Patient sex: M
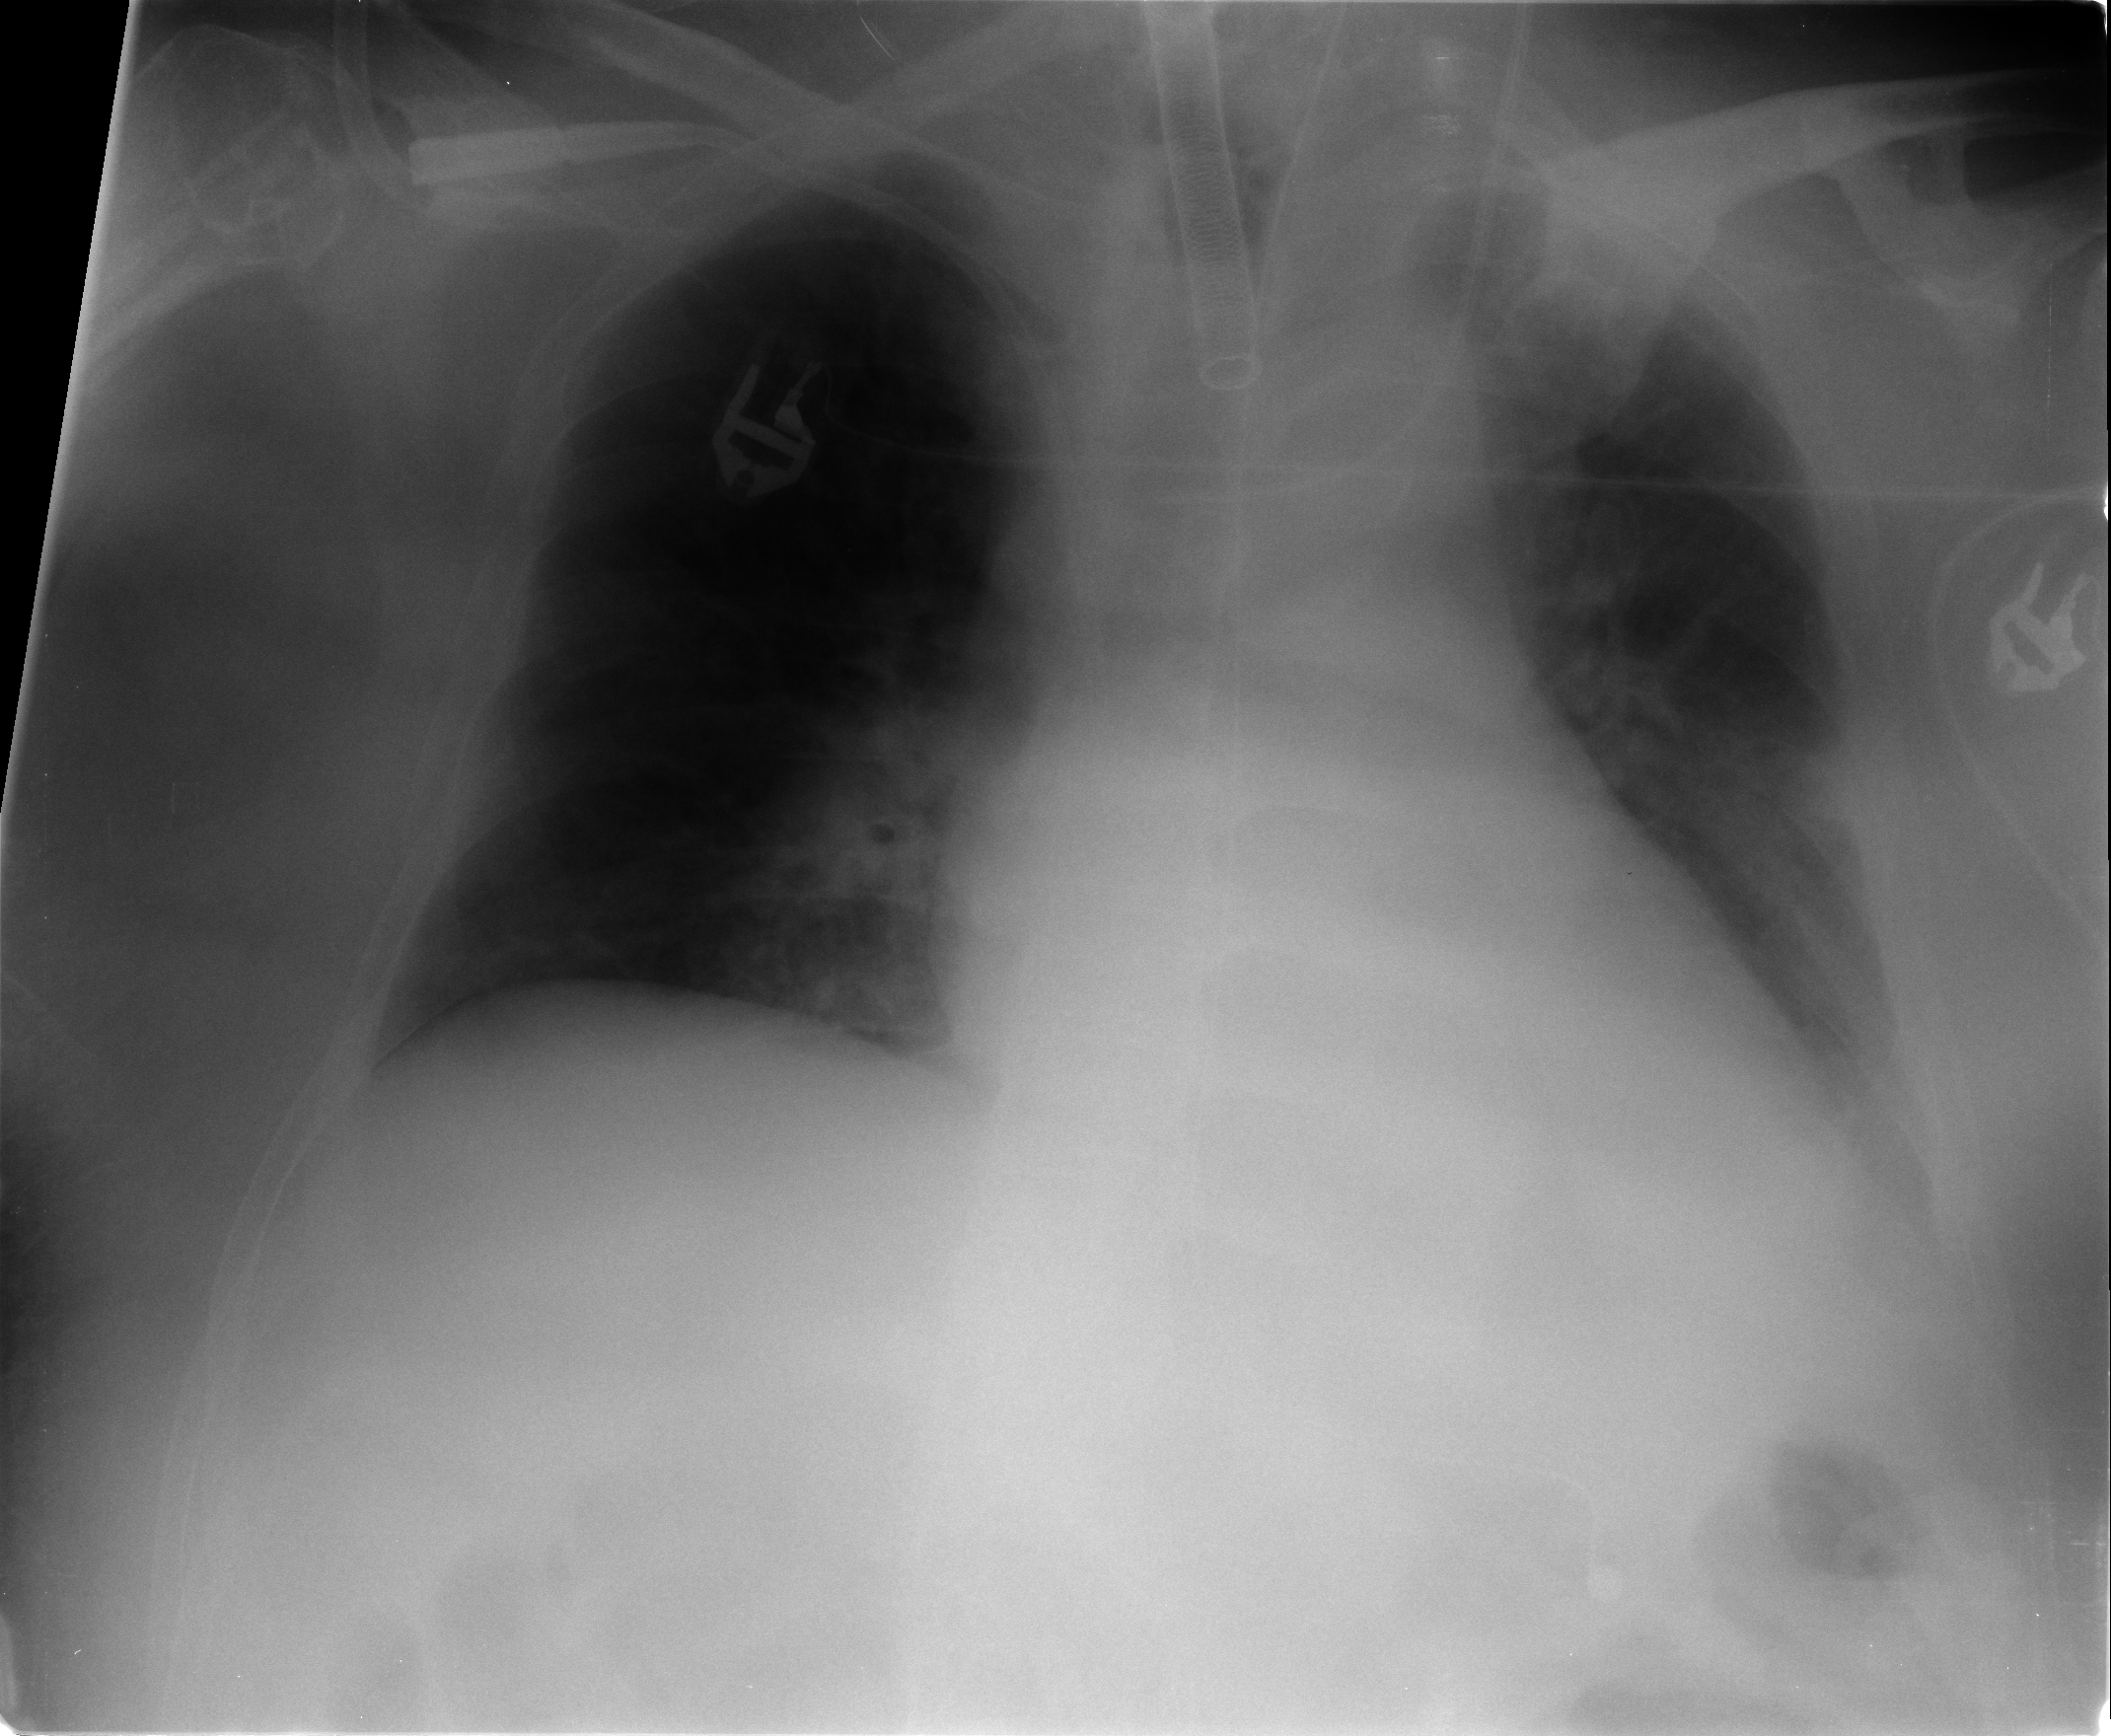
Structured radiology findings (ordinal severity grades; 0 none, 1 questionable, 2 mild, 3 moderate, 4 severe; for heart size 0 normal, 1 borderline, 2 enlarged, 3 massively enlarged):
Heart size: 2
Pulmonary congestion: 1
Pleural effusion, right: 0
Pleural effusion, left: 2
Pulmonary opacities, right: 0
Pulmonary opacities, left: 0
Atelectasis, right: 2
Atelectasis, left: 2